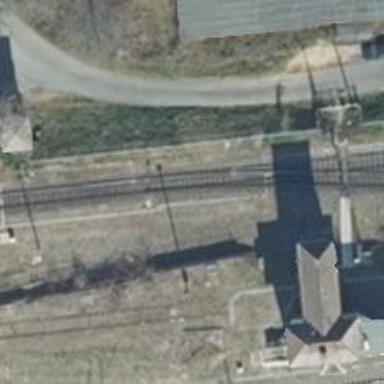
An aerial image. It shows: Railway switch.